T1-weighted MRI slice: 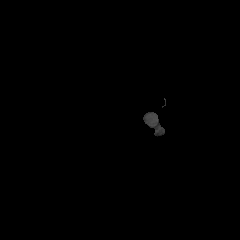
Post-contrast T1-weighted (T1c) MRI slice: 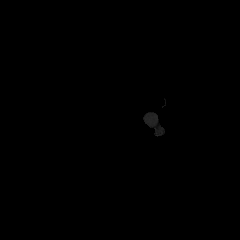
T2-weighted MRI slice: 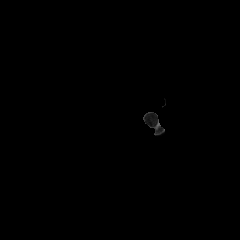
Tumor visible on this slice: no